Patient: sex F, age 60
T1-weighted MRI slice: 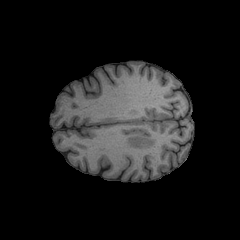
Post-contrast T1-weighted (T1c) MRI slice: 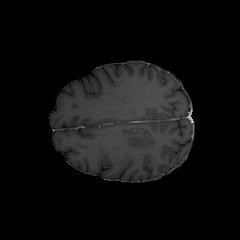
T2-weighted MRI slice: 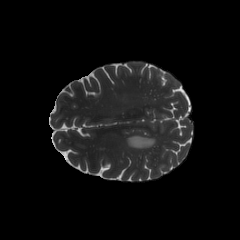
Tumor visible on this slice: yes
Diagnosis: Glioblastoma, IDH-wildtype
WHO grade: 4